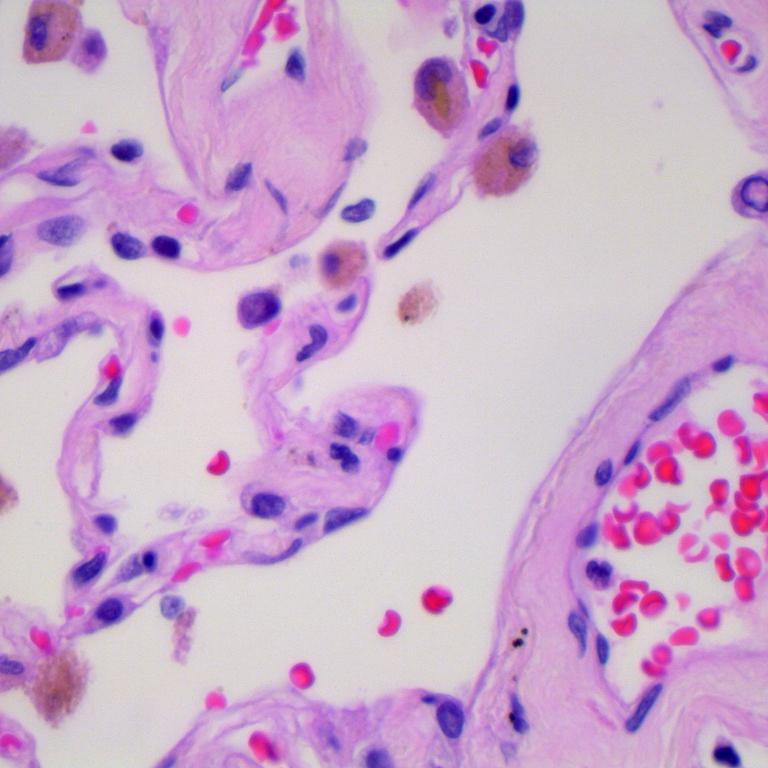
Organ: lung
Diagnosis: benign